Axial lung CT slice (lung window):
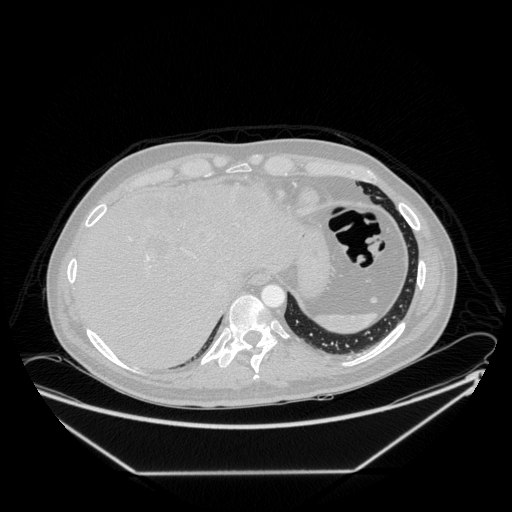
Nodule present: no